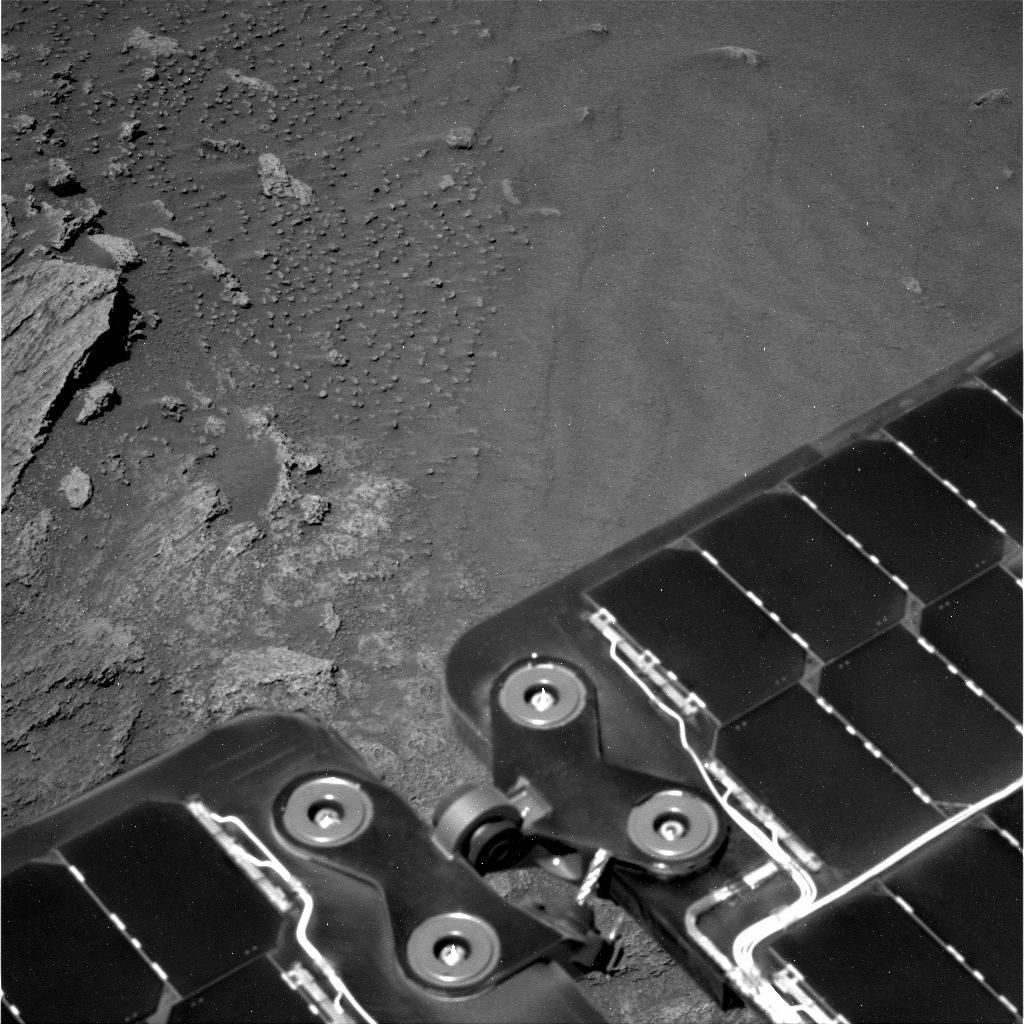
Terrain classes present: Background, Bedrock, Gravel / Sand / Soil, Rock, Shadow